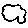
Label: cloud